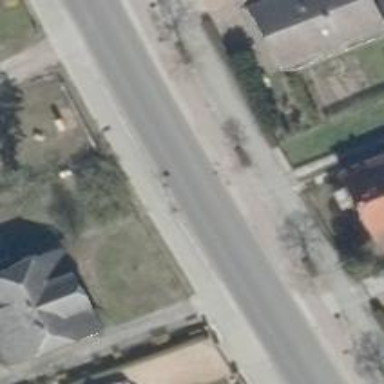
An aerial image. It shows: Deciduous broadleaved tree on the street.